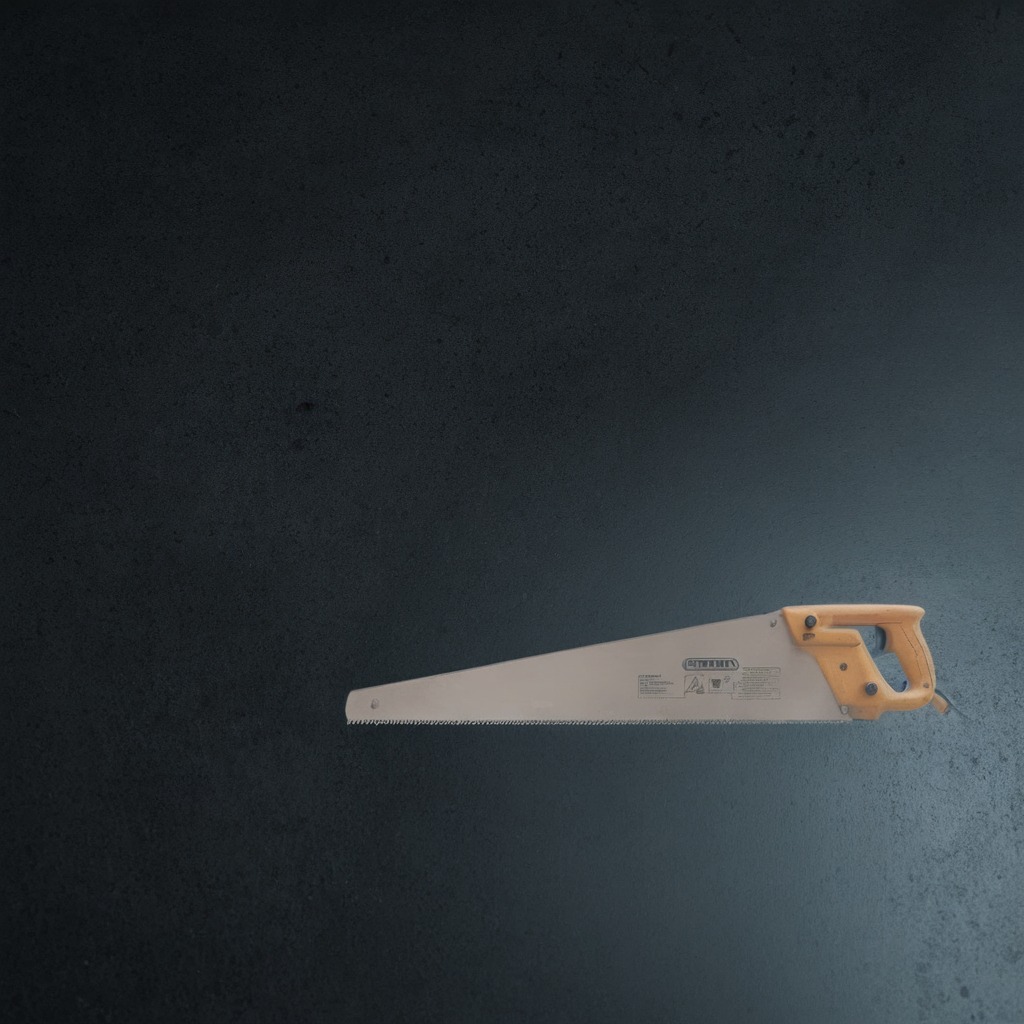
A metal saw is lying on the granite table inside a workshop at night.